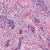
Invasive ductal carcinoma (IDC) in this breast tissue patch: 1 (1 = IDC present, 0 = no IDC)